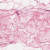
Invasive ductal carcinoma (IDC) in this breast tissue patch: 0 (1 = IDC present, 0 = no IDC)